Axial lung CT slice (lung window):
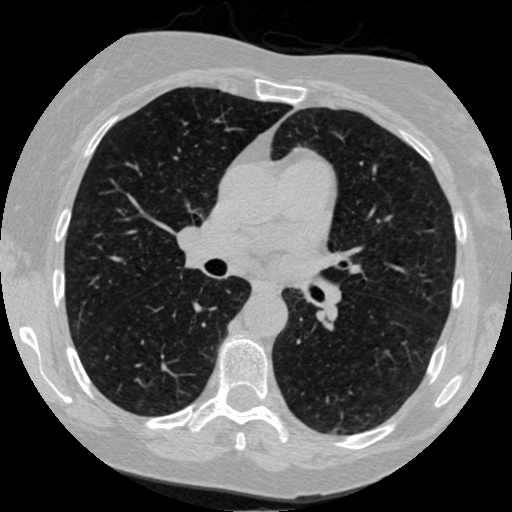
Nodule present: no